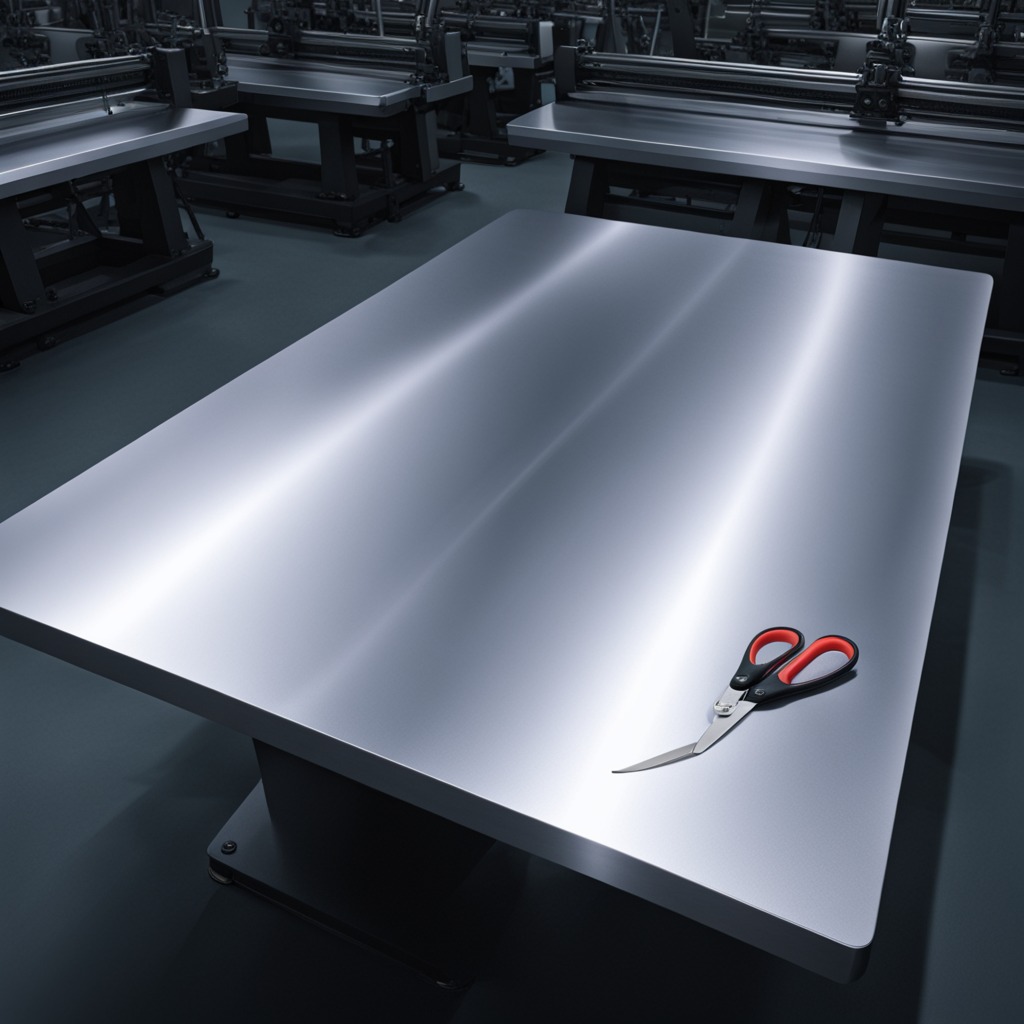
A scissor lies on the tabletop in the evening.